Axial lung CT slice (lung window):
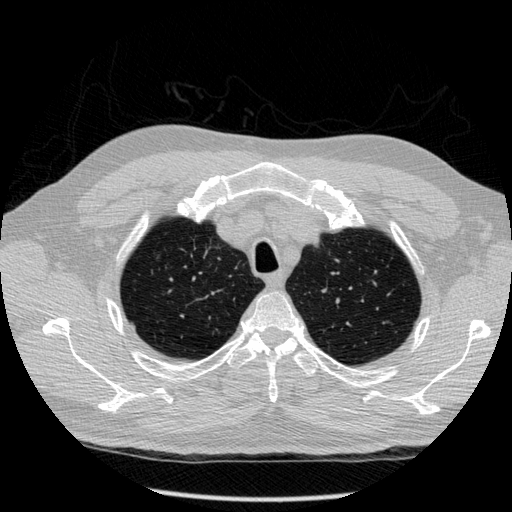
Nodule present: no